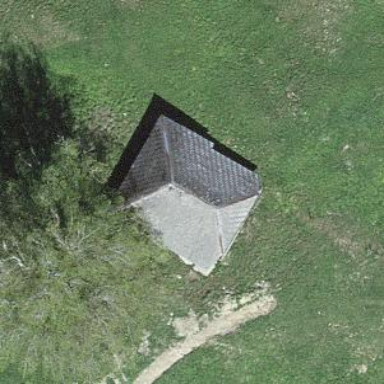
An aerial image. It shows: Barn.